Question: Lately in Xcode 5.1.1, my Related Items menu (Control-1) doesn't list Callers.
Is there a workaround to make it appear again?

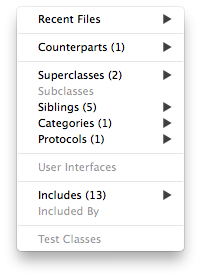
Answer: In my case the issue was the Version editor was open. (e.g. Comparison, Blame, Log.)
When the version editor is open, Callers doesn't show up in the context menu.